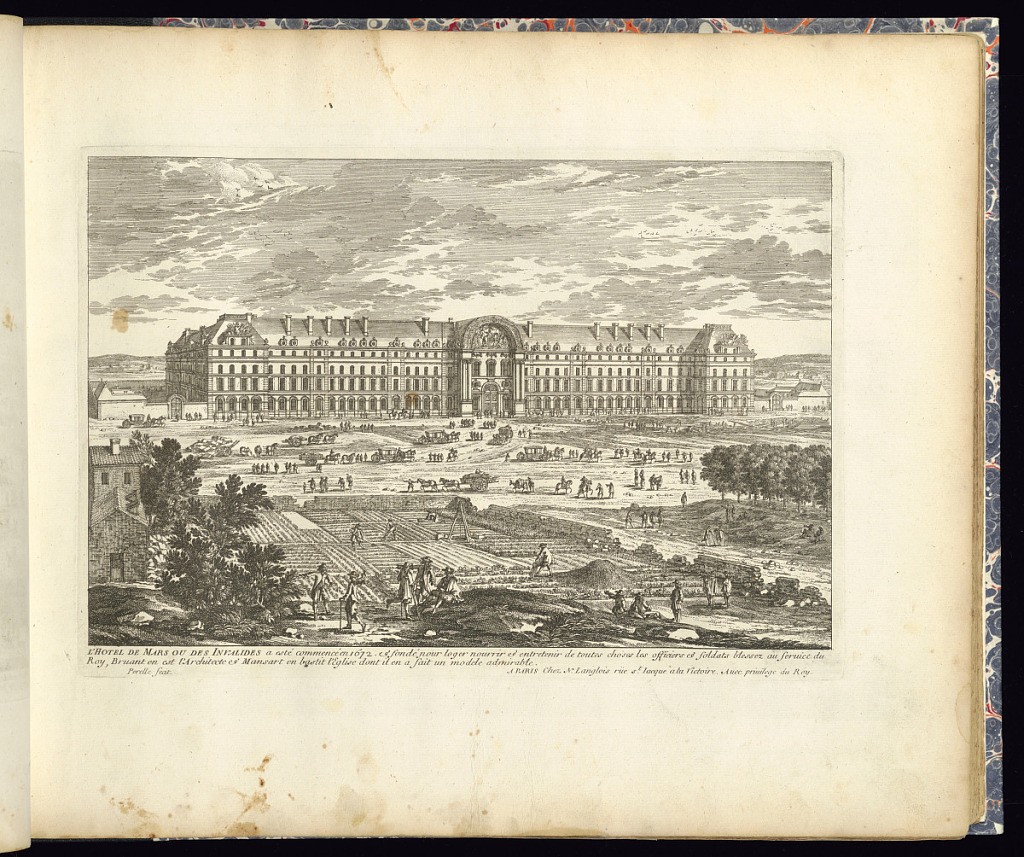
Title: L’HOTEL DE MARS OU DES INVALIDES
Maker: Adam Perelle, French, 1638 – 1695
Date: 1672–1703
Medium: Etching on laid paper
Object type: Print
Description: View of the Hotel des Mars or Invalids in Paris, from a distance, within its landscape. A farm with small crops in the left foreground. Figures, horseman, and horse drawn carriages in front of the building. The plate is signed and titled with a description.